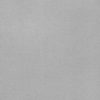
Label: dusty